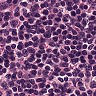
Metastatic tissue present: no